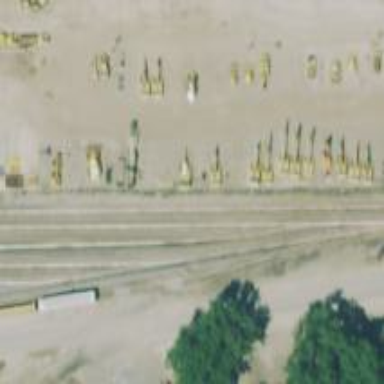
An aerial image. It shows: Railway yard used for servicing trains.